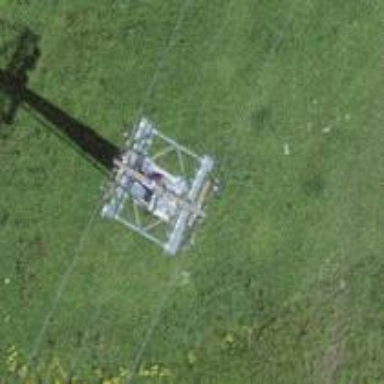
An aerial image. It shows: Pylon for aerialway.